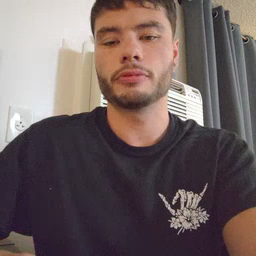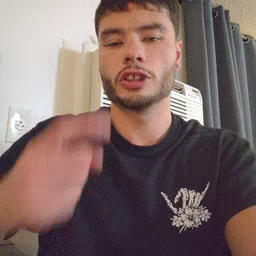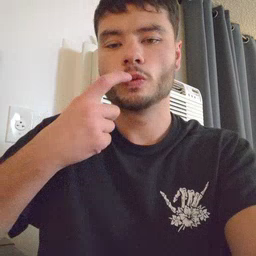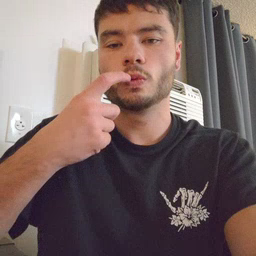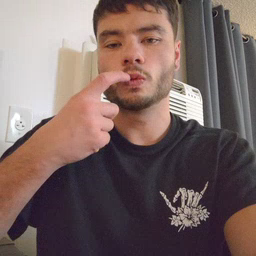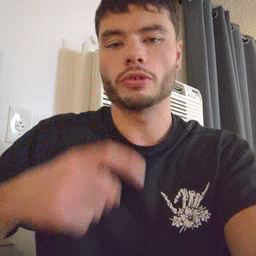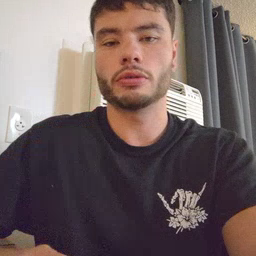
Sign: tooth